Question: When you add an 'MKMapView' component to the view in Interface Builder, there are checkboxes that let you configure what it shows:

When you check "User Location", it automatically shows user's location on the map.
However, since iOS 8 you're supposed to ask for location permission before showing user's location. If you don't, you get a "Trying to start MapKit location updates without prompting" warning in the console.
So I've added a 'NSLocationWhenInUseUsageDescription' key to the plist, and added this code to 'viewDidLoad':
'''
if CLLocationManager.authorizationStatus() == .NotDetermined {
CLLocationManager().requestWhenInUseAuthorization()
}
'''
This doesn't seem to work though. I do get a popup asking for permission, but before I select an answer, it hides by itself, the map loads below it and I get the warning in the console.
I know I can set the 'showsUserLocation' property in the code instead, only after getting the permission; but my point is, there is this checkbox in IB that is supposed to do the same thing, except it starts the tracking immediately. Does that mean that we're not supposed to use this checkbox at all since iOS 8? Or am I using it incorrectly?
--
Update: actually, the popup hides by itself regardless if "shows user location" is set or not. I've tried doing it in 'viewWillAppear' or 'viewDidAppear' instead, but that didn't help. So I'm not sure where exactly am I supposed to call 'requestwhenInUseAuthorization' when using an 'MKMapView'...
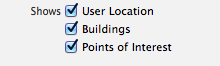
Answer: Your 'CLLocationManager' instance is released by ARC after the method completed executing. As soon as the instance was released, the dialog disappeared. The solution was rather simple. Change the CLLocationManager instance from being a method-level variable to be a class-level instance variable, and make it - this is for ObjC :)
For Swift... do something like that:
'''
class YourViewController: UIViewController,CLLocationManagerDelegate {
...
let locationManager = CLLocationManager()
override func viewDidLoad() {
super.viewDidLoad()
// Ask for permission for location
locationManager.delegate = self
if(locationManager.respondsToSelector("requestAlwaysAuthorization")) {
locationManager.requestAlwaysAuthorization()
//or
//locationManager.requestWhenInUseAuthorization()
}
...
}
'''
so... don't use 'CLLocationManager().requestWhenInUseAuthorization()' - instead use 'locationManager.requestWhenInUseAuthorization()' - locationManager declared early